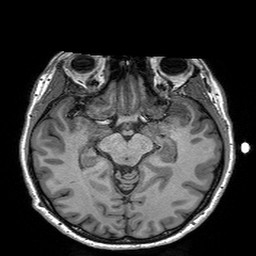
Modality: T1w
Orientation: coronal
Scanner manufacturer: siemens
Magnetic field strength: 3 T
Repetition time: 2.3 s
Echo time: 0.00298 s